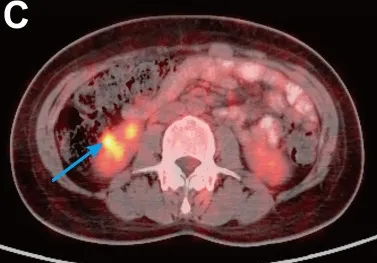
(B, C) Initial PET/CT, showing the mass of the lower pole of the right kidney (SUVmax = 8.7, solid blue arrow).
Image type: radiology (pet)